Question: I am attempting to create a mysql query that ranks MMA fighters based on their score, and whether or not they are professional, and their weight class, together creating a fighters division. I have a table with all of the fighters that contains their weight, status (professional or amateur), and a bunch of other columns. I also have a table that contains scores that are calculated from all of their fights. The records need to be ordered by both division and score, but I can only get my query to order by the division:
'''
INSERT INTO fa_rankings (fighter_id, rank, division)
SELECT
fa_scores.fighter_id,
@r := CASE WHEN @div <> f_division THEN 1 ELSE @r+1 END as f_rank,
@div := f_division
FROM
(SELECT @div := NULL) d,
(SELECT @r := 0) r,
fa_scores
JOIN (SELECT fa_fighters.fighter_id,
CONCAT(
IF(status = 'professional', 'a', 'b'),
CASE
WHEN weight < 126 THEN 0
WHEN weight BETWEEN 126 AND 135 THEN 1
WHEN weight BETWEEN 136 AND 145 THEN 2
WHEN weight BETWEEN 146 AND 155 THEN 3
WHEN weight BETWEEN 156 AND 170 THEN 4
WHEN weight BETWEEN 171 AND 185 THEN 5
WHEN weight BETWEEN 186 AND 205 THEN 6
WHEN weight BETWEEN 206 AND 265 THEN 7
ELSE 8 END) as f_division
FROM fa_fighters
ORDER BY f_division ASC) as fighters using (fighter_id)
ORDER BY score DESC
'''
I'm guessing this has something to do with where the last order by statement is, but I can't figure out where else to put it, because it doesn't work with in the joined query. Right now this query generates the following:
'''
Rankings Table Compared with Scores
+------------+------+----------+ +-------+
| fighter_id | rank | division | | score |
+------------+------+----------+ +-------+
| 131 | 1 | a1 | | 0 |
| 23 | 2 | a1 | | 34 |
| 332 | 3 | a1 | | 4 |
| 1233 | 1 | a2 | | 0 |
| 643 | 2 | a2 | | 44 |
+------------+------+----------+ +-------+
'''
EDIT: I had previous query that did not use a join, but that only grouped by whether or not the fighter was professional, and that query did apply the rankings correctly, so I suspect it has something to with the join.
EDIT: Here is the output from my select
'''
SELECT * ,
(SELECT CONCAT_WS( ' ', f_name, l_name ) FROM fa_fighters WHERE fa_fighters.fighter_id = fa_rankings.fighter_id)
AS name,
(SELECT score FROM fa_scores WHERE fa_scores.fighter_id = fa_rankings.fighter_id)
AS score
FROM 'fa_rankings'
WHERE 1
ORDER BY division, rank ASC
LIMIT 0 , 30
'''

EDIT: It is ordering the records by score, but at the wrong point; it is ordering them by score after it has determined the rank, so that the raw table is ordered by score, but the fighters do not have the correct rank associated with them. I need the query to order the records by score before it runs the rank counter and determines each fighters rank. This is a problem of when the ORDER BY is being appiled when the query is executed, I just don't know where to put it.
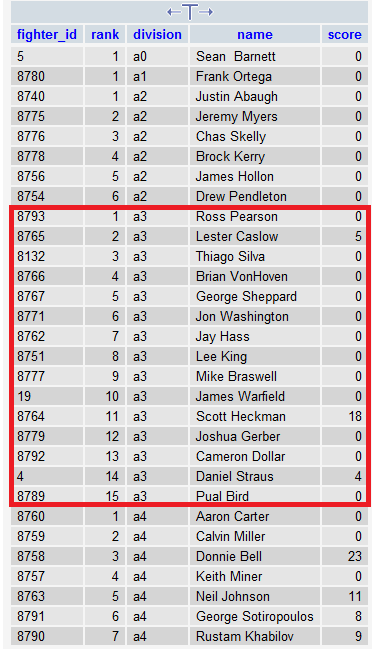
Answer: I figured out that moving the "ORDER BY score DESC" into the joined subquery produced the correct result:
'''
INSERT INTO fa_rankings (fighter_id, rank, division)
SELECT
fa_scores.fighter_id,
@r := CASE WHEN @div <> f_division THEN 1 ELSE @r+1 END as f_rank,
@div := f_division
FROM
(SELECT @div := NULL) d,
(SELECT @r := 0) r,
fa_scores
JOIN (SELECT fa_fighters.fighter_id,
CONCAT(
IF(status = 'professional', 'a', 'b'),
CASE
WHEN weight < 126 THEN 0
WHEN weight BETWEEN 126 AND 135 THEN '1'
WHEN weight BETWEEN 136 AND 145 THEN '2'
WHEN weight BETWEEN 146 AND 155 THEN '3'
WHEN weight BETWEEN 156 AND 170 THEN '4'
WHEN weight BETWEEN 171 AND 185 THEN '5'
WHEN weight BETWEEN 186 AND 205 THEN '6'
WHEN weight BETWEEN 206 AND 265 THEN '7'
ELSE '8' END) as f_division
FROM fa_fighters
ORDER BY
f_division ASC,
#the score column in the form of a subquery
(select score from fa_scores where fa_scores.fighter_id = fa_fighters.fighter_id) DESC)
as fighters using (fighter_id)
'''